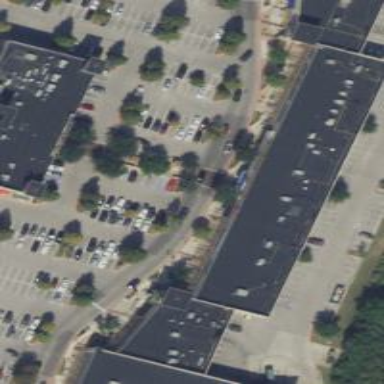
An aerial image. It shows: Retail building.